Question: I want to create a Google calendar event series for
> "every first sunday in all months"
Using CalendarApp.getCalendarById(testId).createEventSeries(...).
I try various combinations of CalendarApp.newRecurrence().add...only... but none of them works.
The Code:
'''
function example () {
var year=2022;
var testId='cobugitj4b6dev17cghb78j3rc@group.calendar.google.com';
var oneHour=60 * 60 * 1000
var sunday=CalendarApp.Weekday.SUNDAY;
var silvester=new Date(year, 11, 31, 23, 59, 0);
var startDayTime=new Date(year, 0, 2, 19, 30, 0);
var recurrenceWeekday=CalendarApp.newRecurrence().addWeeklyRule().onlyOnWeekday(sunday)
var newEvent = CalendarApp.getCalendarById(testId).createEventSeries("Termin",
startDayTime, new Date(startDayTime.getTime() + oneHour),
recurrenceWeekday.until(silvester));
}
'''
creates an event on each sunday. Which method shall I use to restrict the event only to the first sunday of each month?
It is no problem to create such an eventSerie online.

The correct VCALENDAR-Entry looks like this:
'''
BEGIN:VEVENT
DTSTART;TZID=Europe/Vienna:20220102T193000
DTEND;TZID=Europe/Vienna:20220102T203000
RRULE:FREQ=MONTHLY;COUNT=12;BYDAY=1SU
DTSTAMP:20200811T121708Z
UID:7ojdc1g1mfjov4m3ubtg7k8d5h@google.com
CREATED:20200811T120316Z
DESCRIPTION:
LAST-MODIFIED:20200811T121423Z
LOCATION:FranZ
SEQUENCE:0
STATUS:CONFIRMED
SUMMARY:Termin_1
TRANSP:OPAQUE
END:VEVENT
'''
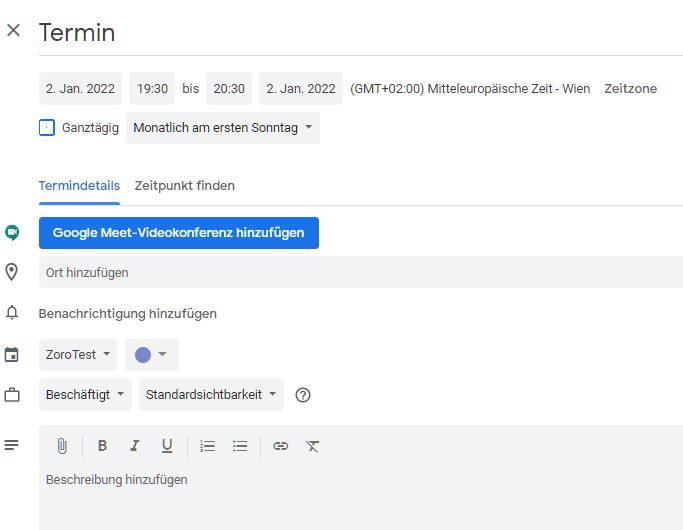
Answer: - <URL>
> List of RRULE, EXRULE, RDATE and EXDATE lines for a recurring event, as specified in RFC5545. Note that DTSTART and DTEND lines are not allowed in this field; event start and end times are specified in the start and end fields. This field is omitted for single events or instances of recurring events.
- <URL>
## For your specific query the recurernce rule would be:
'"RRULE:FREQ=MONTHLY;INTERVAL=1;BYDAY=SU;BYSETPOS=1"'
-
- <URL>'Resources > Advanced Google services.'
After this you can use the Advanced Calendar as following:
'''
function example() {
var testId='XXXXXXXXXXXXXXXXXXXXXX';
var silvester="20221231";
var resource = {
"start": {
"date": "2020-09-06"
},
"end": {
"date": "2020-09-06"
},
"recurrence": [
"RRULE:FREQ=MONTHLY;INTERVAL=1;BYDAY=SU;BYSETPOS=1;UNTIL=" + silvester
],
"summary": "Termin"
}
Calendar.Events.insert(resource, testId);
}
'''